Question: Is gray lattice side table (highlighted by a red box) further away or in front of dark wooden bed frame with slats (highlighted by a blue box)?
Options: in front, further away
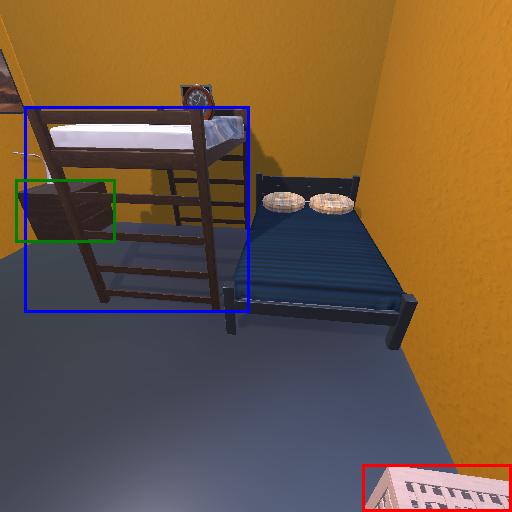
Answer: in front